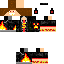
A male human skin with dark skin, wearing brown long hair dressed in a red suit and black pants, featuring a closed mouth.